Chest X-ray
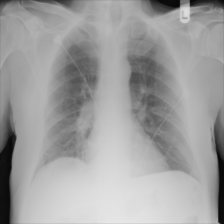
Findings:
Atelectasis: positive
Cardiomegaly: negative
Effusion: negative
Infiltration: negative
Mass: negative
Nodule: negative
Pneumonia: negative
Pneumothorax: negative
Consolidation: negative
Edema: negative
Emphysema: negative
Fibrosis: negative
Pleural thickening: negative
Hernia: negative